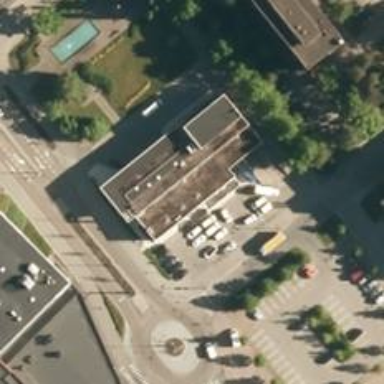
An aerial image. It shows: Fitness station in leisure land area.